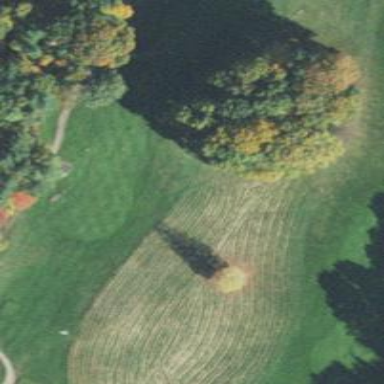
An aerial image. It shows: Grassy fairway on golf course.